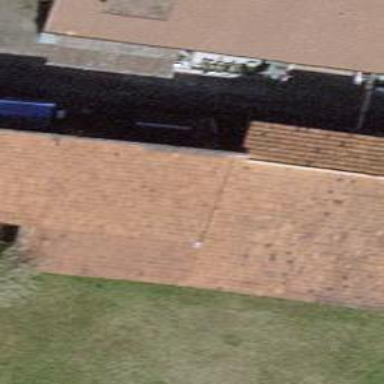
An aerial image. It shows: Stable building.